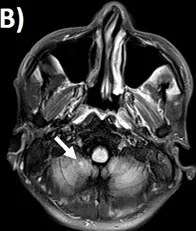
Imaging and pathological diagnosis. , right cerebellar hemispheres.
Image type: radiology (mri)